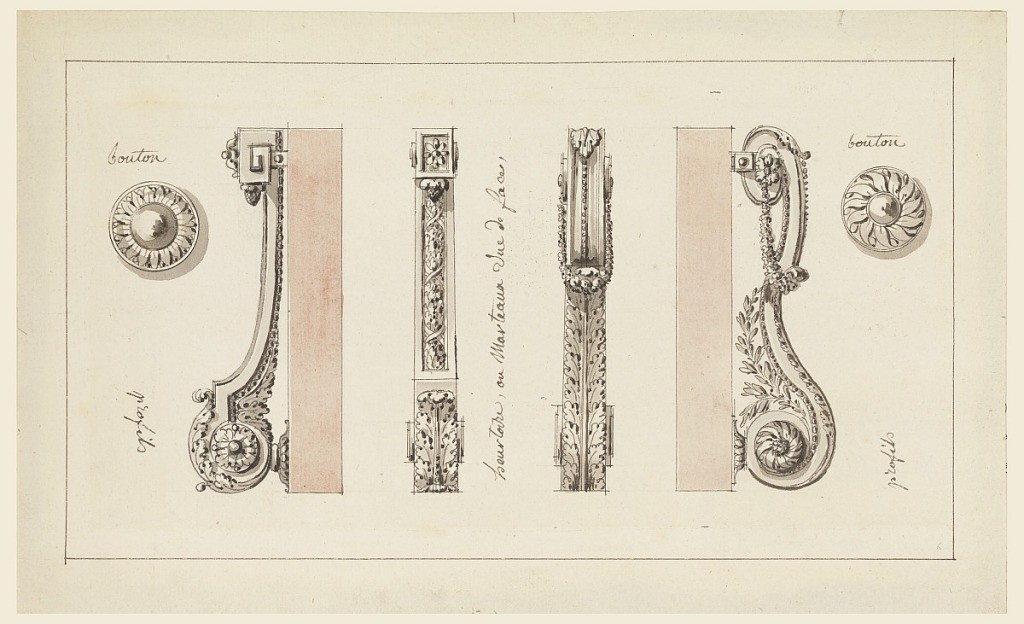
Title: Designs for two doorknockers
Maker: Richard de Lalonde, French, active 1780–96
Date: ca. 1780
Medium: Pen and black ink, brush and watecolor on white laid paper
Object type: Drawing
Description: Knocker seen in right profile in the form of an arabesque decorated with acanthus leaf motifs. Rosette button fills center of S-curve.